Question: I have two UISegmentedControls over a mapView.

You can see a white background on the right side of the second control, that I am not able to remove.
Any help is welcome.
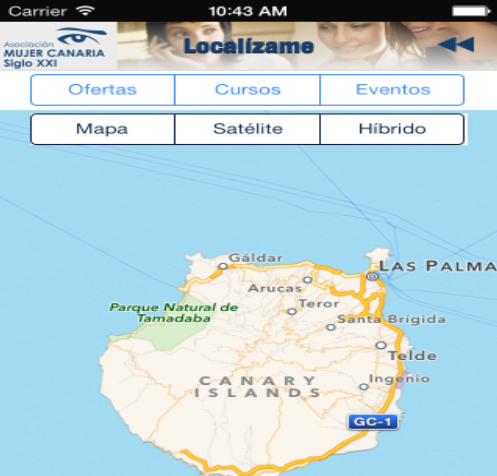
Answer: To avoid the ugly white sharp corners you need to do this:
'''
self.segmentControl.layer.cornerRadius = 5;
'''
and then play with the segmented control width to avoid the white space on the right side. Just try to decrese/increase the size by 1 pt in steps until it disappears.